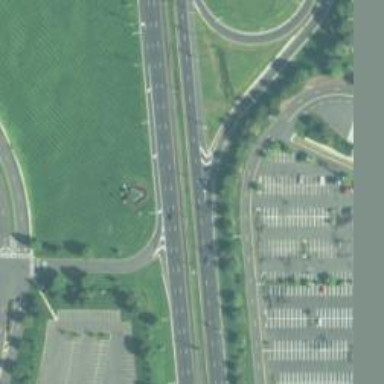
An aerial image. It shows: Motorway junction.